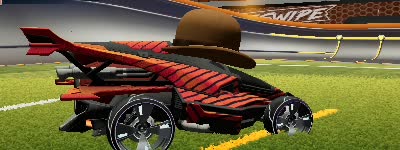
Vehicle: aftershock